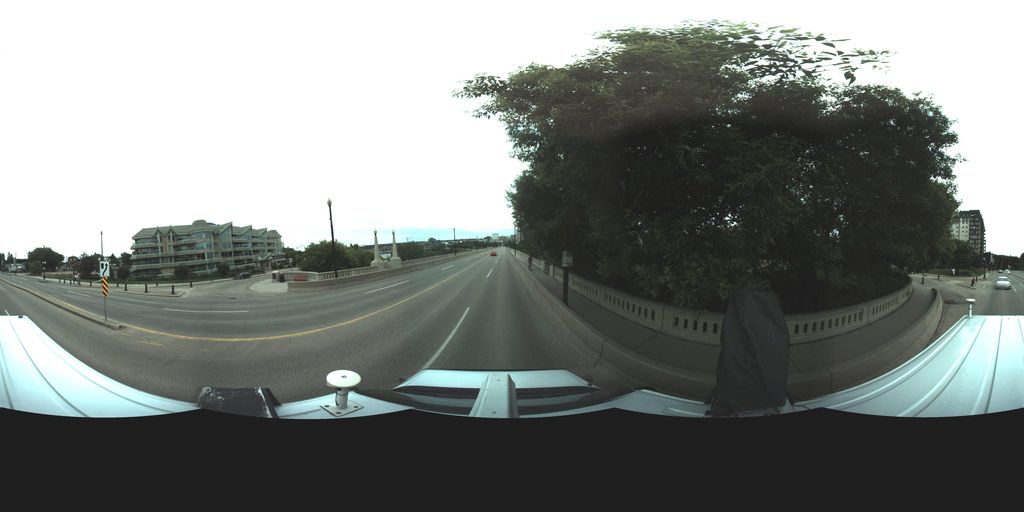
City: saskatoon